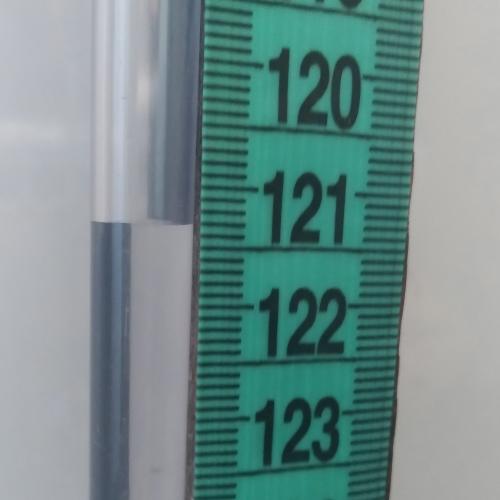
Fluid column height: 121.3 cm